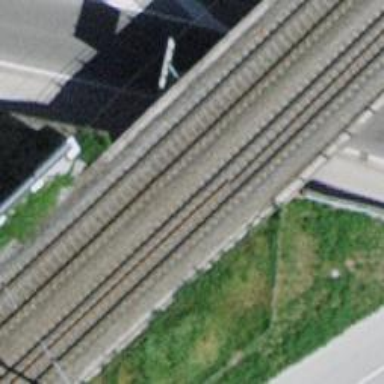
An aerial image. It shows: Railway bridge with electrified contact line. There is one track on the bridge.